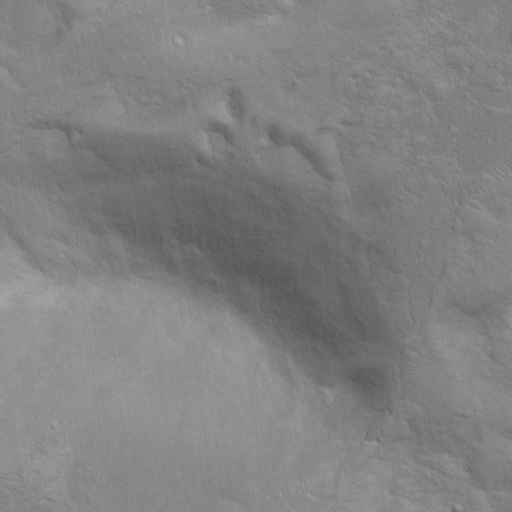
Objects detected: cone, cone, cone, cone